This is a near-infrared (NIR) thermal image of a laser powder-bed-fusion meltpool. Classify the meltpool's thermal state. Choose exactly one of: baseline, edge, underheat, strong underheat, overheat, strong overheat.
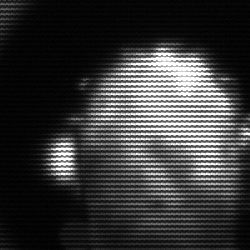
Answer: baseline